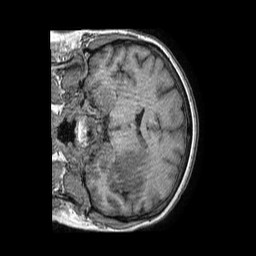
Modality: T1w
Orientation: coronal
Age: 42
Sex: female
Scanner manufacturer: philips
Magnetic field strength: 1.5 T
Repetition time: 0.007757 s
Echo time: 0.00354 s